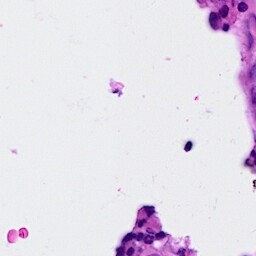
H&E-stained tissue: Breast